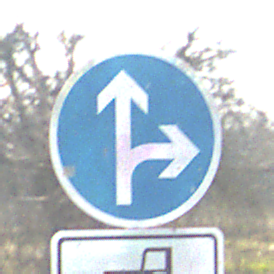
Verkehrszeichen: VorgeschriebeneFahrtrichtungGeradeausOderRechts
Zusatzzeichen unten: MehrspurigeFahrzeugeFrei8
Umgebung: Outdoor, Suburban
Tageszeit: MorningAfternoon
Wetter: PartlyCloudy
Licht: Natural
Jahreszeit: NotSpecified
Kontrast: HighContrast